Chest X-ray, PA view. Patient: 50 years old, sex F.
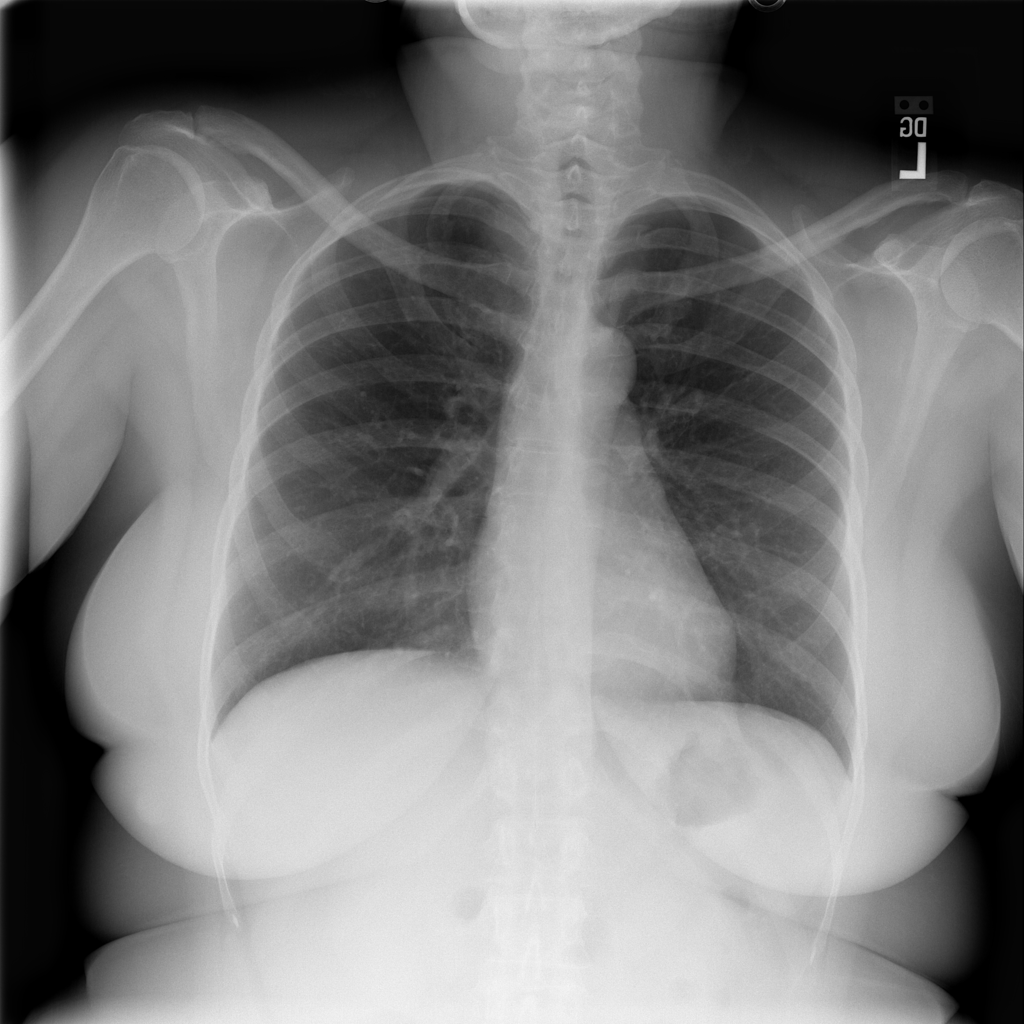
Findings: No Finding